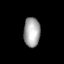
Tissue: lung
Cell type: Endothelial cells
Senescence score: 0.7485
Nuclear area (px): 474
Mean DAPI intensity: 167.051